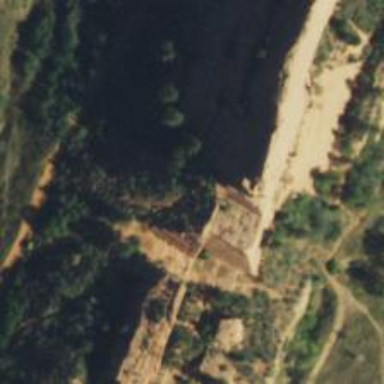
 considered tourist attraction due to its historical significance."